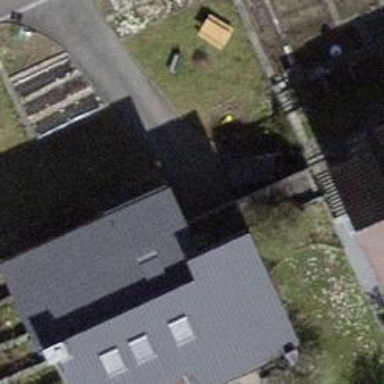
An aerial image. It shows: Building with tile roof.